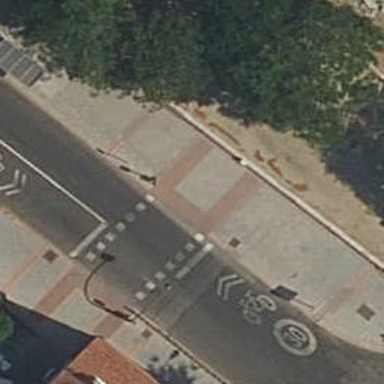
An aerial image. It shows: Crossing with traffic signals.